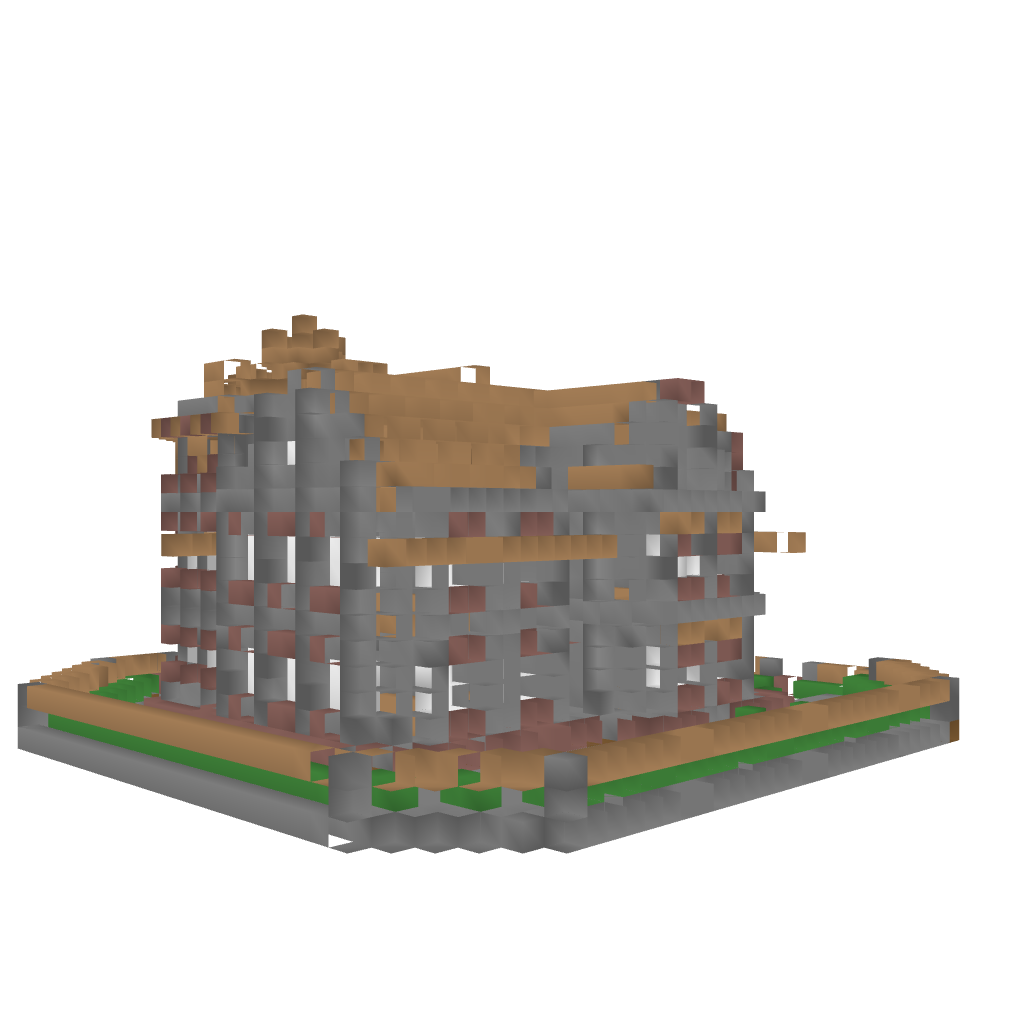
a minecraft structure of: Brick Cottage high quality